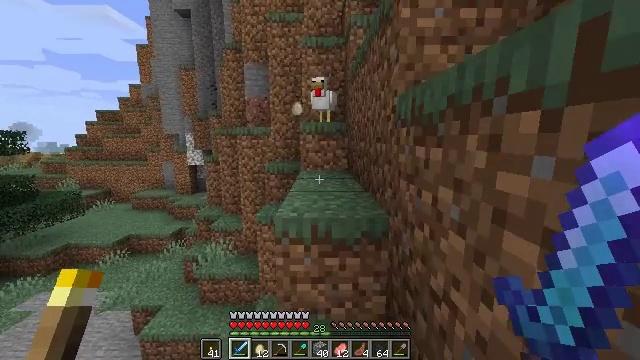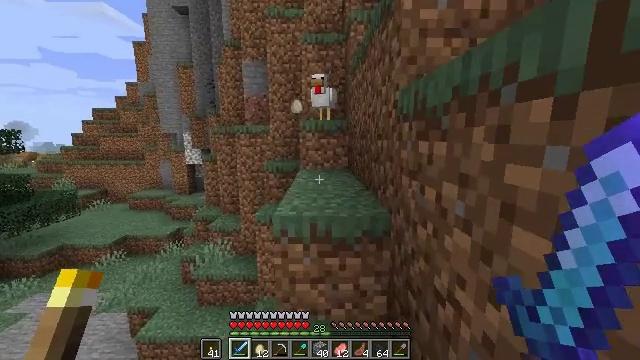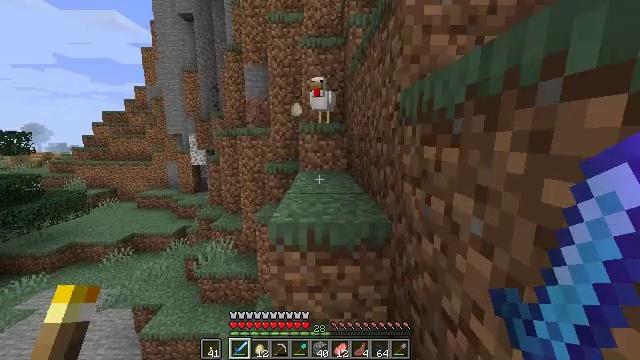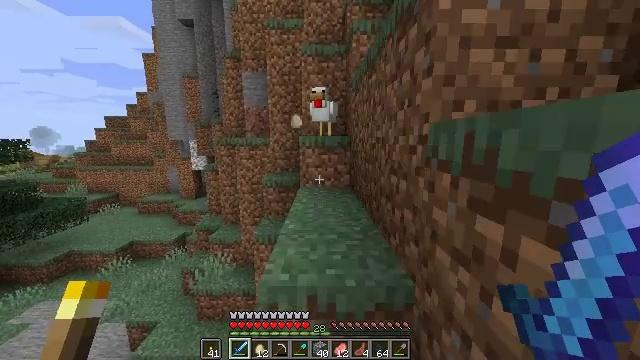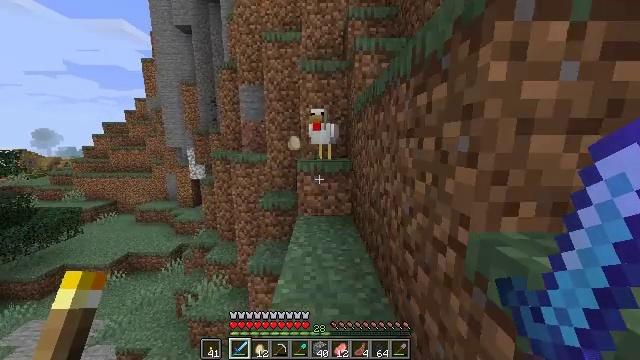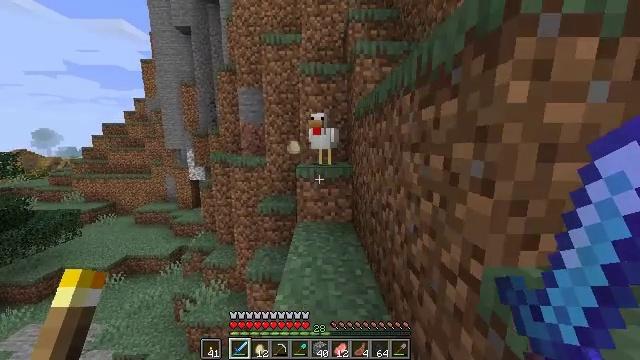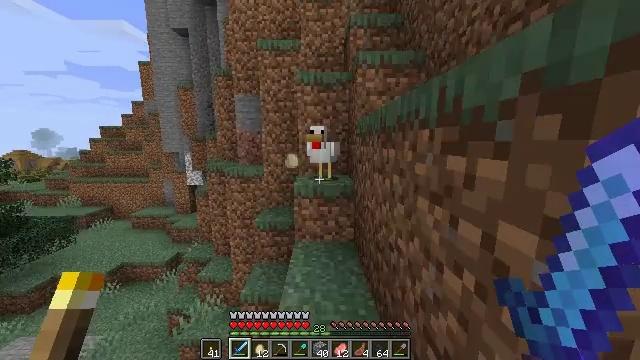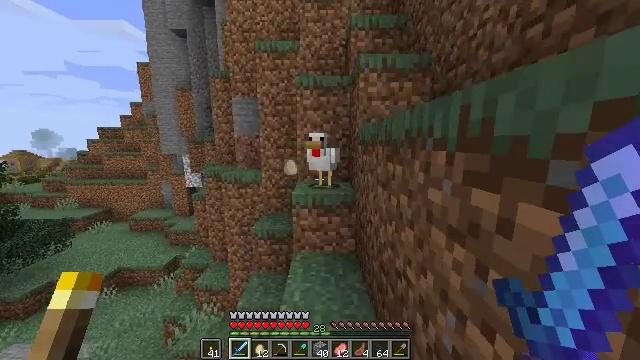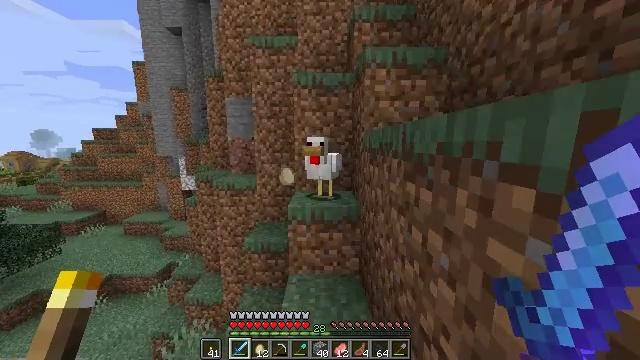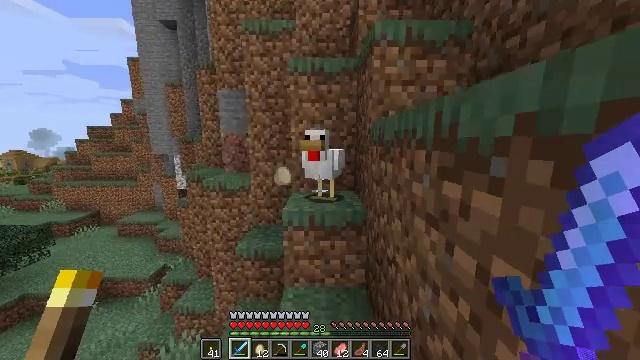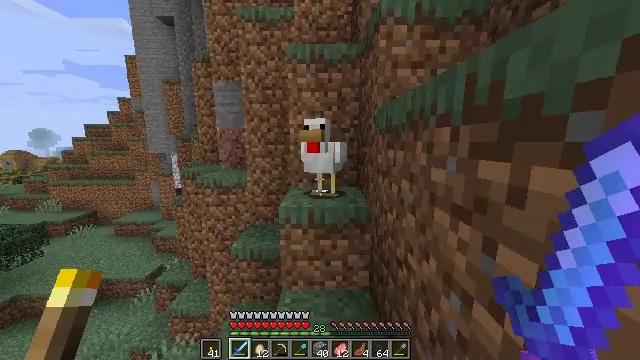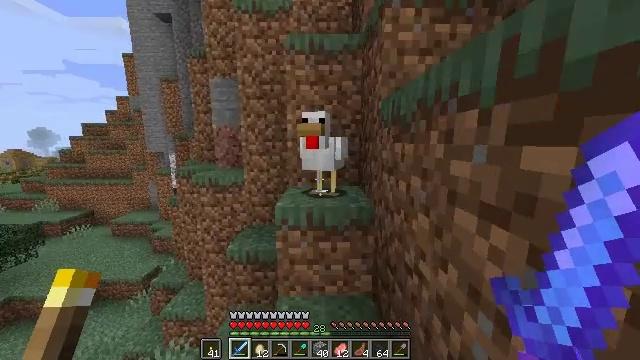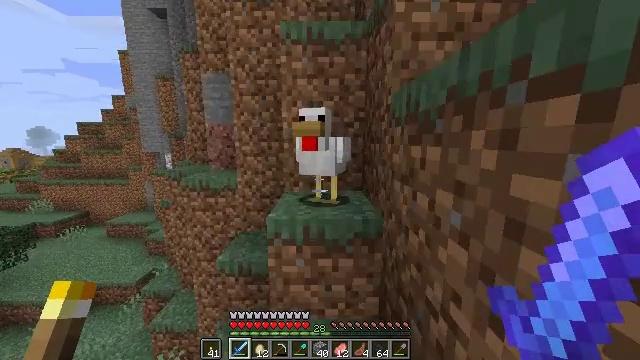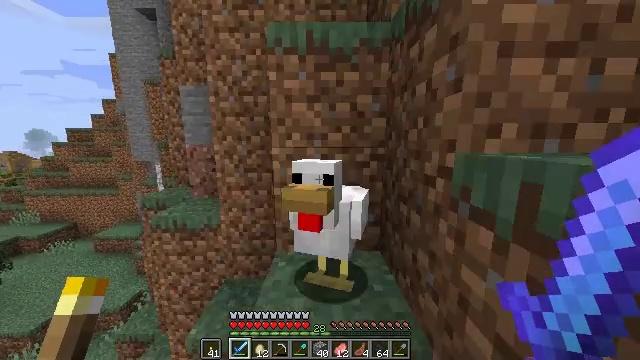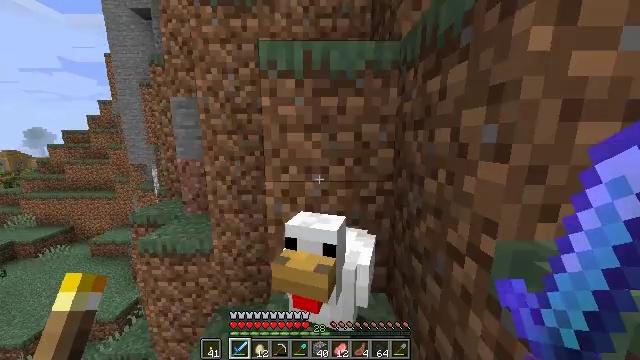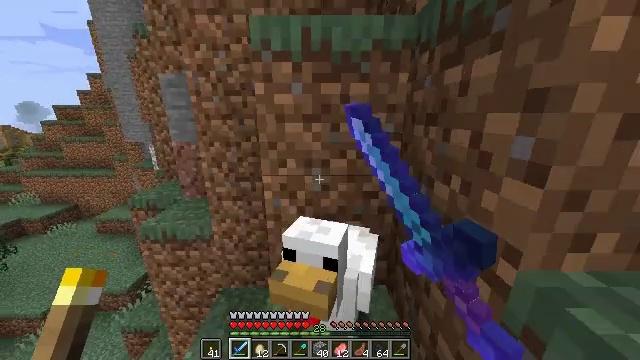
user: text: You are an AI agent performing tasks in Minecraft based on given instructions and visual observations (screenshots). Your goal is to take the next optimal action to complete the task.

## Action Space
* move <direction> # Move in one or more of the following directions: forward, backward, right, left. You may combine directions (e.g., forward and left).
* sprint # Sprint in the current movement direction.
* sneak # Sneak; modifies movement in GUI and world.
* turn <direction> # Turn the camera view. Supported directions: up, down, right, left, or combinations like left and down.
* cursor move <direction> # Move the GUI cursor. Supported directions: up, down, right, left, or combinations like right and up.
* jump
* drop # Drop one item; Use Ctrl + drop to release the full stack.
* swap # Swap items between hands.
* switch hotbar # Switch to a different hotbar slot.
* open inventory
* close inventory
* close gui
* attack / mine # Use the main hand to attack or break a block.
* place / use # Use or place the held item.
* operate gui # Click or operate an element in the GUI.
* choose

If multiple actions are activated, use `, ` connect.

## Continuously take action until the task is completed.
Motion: motion action
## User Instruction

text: Kill mobs.
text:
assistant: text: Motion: move forward, sprint, jump
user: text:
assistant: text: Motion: move forward, sprint, jump
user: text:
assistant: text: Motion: move forward, sprint, jump
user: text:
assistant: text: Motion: move forward, sprint, jump
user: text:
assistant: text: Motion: move forward, sprint, jump
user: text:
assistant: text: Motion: move forward, sprint, jump
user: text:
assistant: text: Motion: move forward, sprint, jump
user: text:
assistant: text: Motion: move forward, sprint, jump
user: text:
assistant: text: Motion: move forward, sprint, jump
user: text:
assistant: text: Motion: move forward, sprint, jump
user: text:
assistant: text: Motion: move forward, sprint, jump
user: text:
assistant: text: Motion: move forward, sprint, jump
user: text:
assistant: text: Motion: move forward, sprint, jump
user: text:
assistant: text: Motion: move forward, sprint, attack / mine, jump
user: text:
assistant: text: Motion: move forward, turn down, attack / mine, jump
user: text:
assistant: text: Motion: move forward, attack / mine
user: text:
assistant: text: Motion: turn down
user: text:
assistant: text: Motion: turn left and down
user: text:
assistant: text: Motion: turn down
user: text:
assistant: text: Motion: turn down
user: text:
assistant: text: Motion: no_op
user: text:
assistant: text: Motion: no_op
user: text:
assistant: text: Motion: no_op
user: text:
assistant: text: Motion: turn right and down
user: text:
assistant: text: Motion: turn right and down
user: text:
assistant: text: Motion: turn right and down
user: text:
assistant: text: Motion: turn right and down
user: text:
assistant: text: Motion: move back, turn right and down
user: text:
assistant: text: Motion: move back, turn right
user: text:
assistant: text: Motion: move back, turn right and up